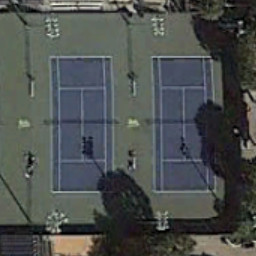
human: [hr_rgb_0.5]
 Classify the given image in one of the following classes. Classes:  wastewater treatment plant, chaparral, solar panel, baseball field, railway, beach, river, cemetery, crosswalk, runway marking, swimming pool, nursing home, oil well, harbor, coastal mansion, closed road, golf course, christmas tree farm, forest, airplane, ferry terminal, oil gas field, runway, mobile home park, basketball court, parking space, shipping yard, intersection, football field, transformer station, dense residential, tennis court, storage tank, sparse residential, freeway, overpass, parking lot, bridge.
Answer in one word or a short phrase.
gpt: tennis court